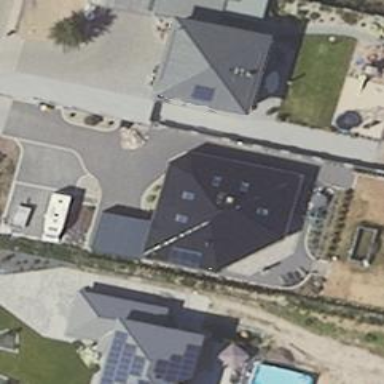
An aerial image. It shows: Simple and straightforward house.